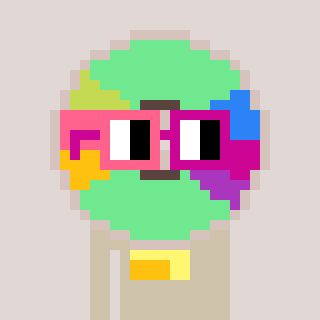
a pixel art character with square pink and red glasses, a cd-shaped head and a bege-colored body on a warm background